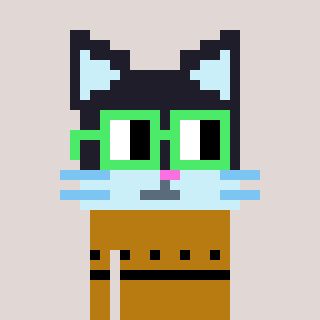
a pixel art character with square light green glasses, a cat-shaped head and a gold-colored body on a warm background